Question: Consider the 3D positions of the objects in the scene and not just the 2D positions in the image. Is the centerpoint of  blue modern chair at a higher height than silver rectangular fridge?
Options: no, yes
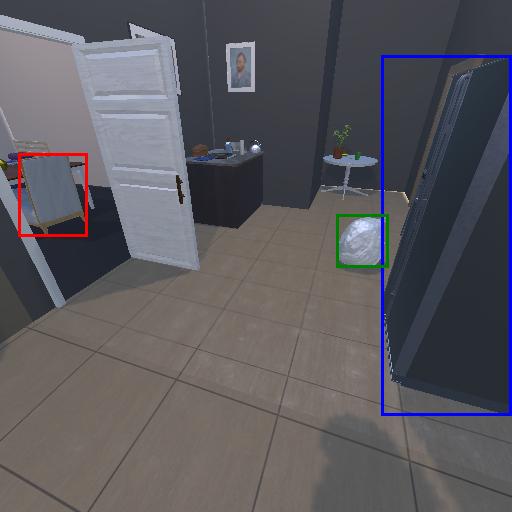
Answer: no